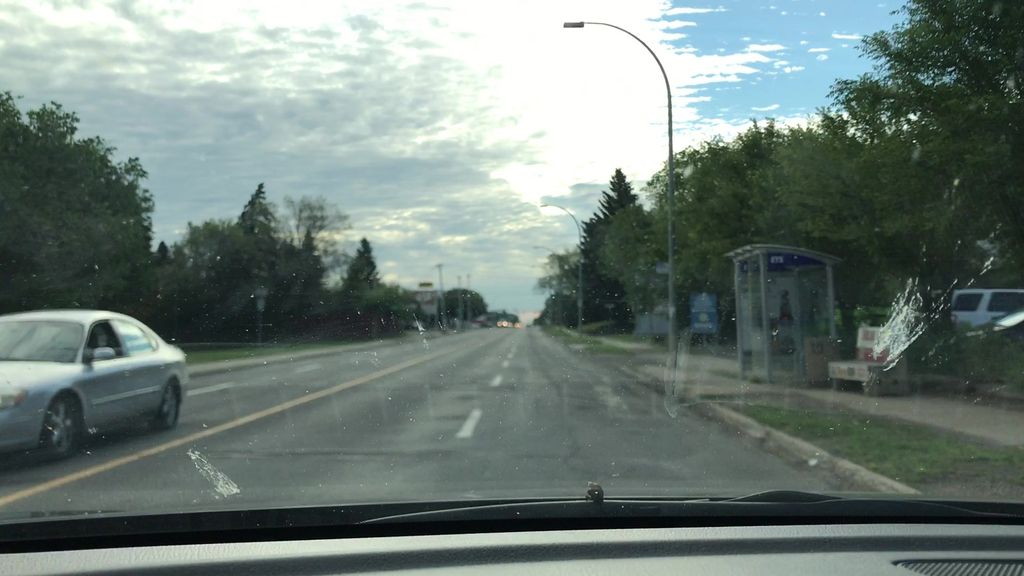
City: edmonton